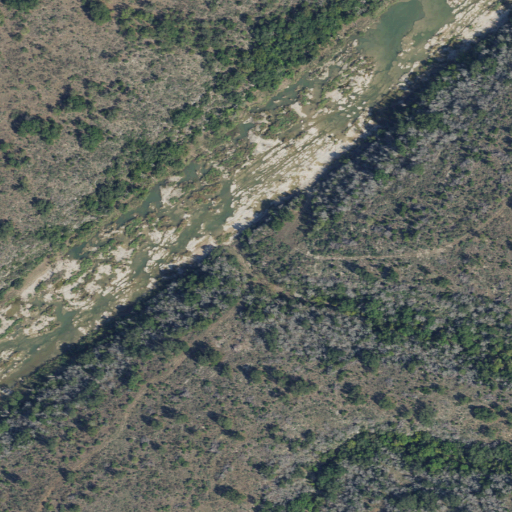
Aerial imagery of valley in Texas named Indian Hollow containing evergreen forest, shrub, open water, deciduous forest, grassland, mixed forest, and barren land